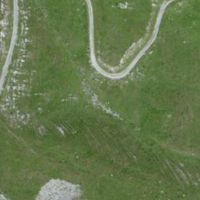
EUNIS habitat code: 26
Species observed at this site:
Bartsia alpina
Dryas octopetala